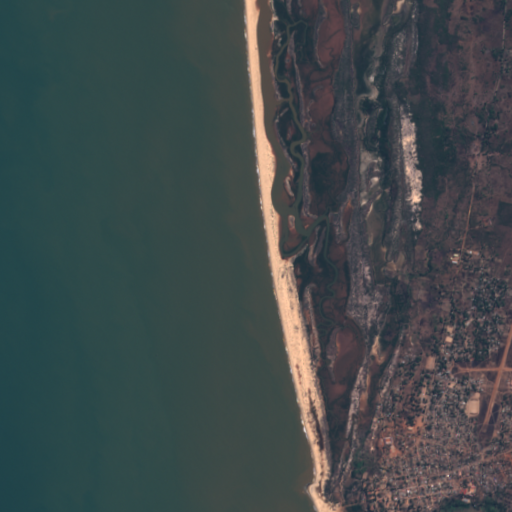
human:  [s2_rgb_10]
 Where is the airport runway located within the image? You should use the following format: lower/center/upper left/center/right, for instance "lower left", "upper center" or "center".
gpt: The airport runway is located in the lower right of the image.
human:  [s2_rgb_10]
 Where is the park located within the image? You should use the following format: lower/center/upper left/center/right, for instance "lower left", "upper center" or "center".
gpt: The park is located in the lower right of the image.
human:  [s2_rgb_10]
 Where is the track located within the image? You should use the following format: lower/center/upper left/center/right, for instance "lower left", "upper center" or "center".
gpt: The track is located in the lower right of the image.
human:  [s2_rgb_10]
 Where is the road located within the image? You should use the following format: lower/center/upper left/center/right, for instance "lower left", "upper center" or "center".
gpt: There is no road in the image.